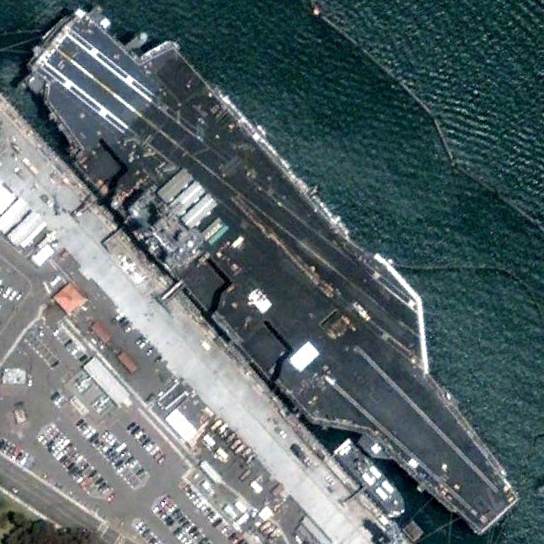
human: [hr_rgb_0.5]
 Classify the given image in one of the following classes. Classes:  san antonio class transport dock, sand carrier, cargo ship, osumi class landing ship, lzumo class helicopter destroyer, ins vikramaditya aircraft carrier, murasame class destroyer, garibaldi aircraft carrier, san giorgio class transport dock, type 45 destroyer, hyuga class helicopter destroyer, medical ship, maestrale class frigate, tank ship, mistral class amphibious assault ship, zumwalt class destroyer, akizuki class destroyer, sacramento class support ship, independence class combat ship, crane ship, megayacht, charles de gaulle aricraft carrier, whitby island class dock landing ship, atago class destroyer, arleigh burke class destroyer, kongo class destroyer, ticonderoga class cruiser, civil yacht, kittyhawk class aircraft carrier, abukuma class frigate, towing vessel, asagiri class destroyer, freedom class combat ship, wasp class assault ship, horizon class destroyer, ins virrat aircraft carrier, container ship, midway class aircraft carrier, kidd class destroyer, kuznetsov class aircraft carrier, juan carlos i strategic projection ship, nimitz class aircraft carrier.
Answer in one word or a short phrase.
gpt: Nimitz class aircraft carrier